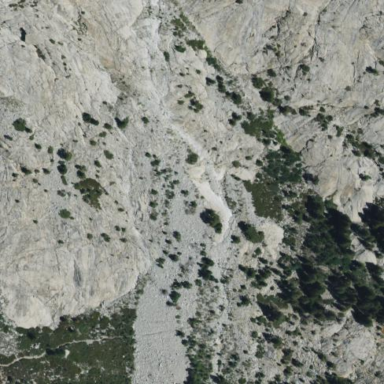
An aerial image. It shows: Natural scree.